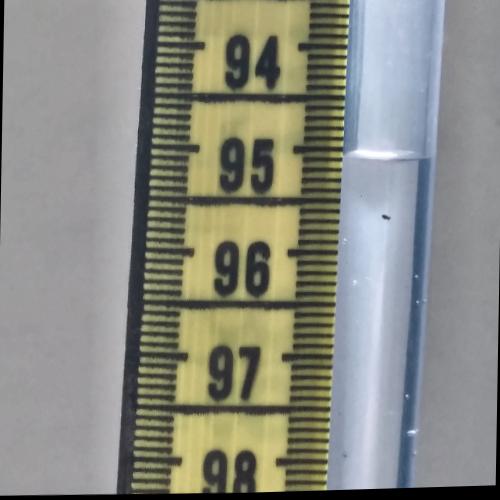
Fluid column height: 95.1 cm